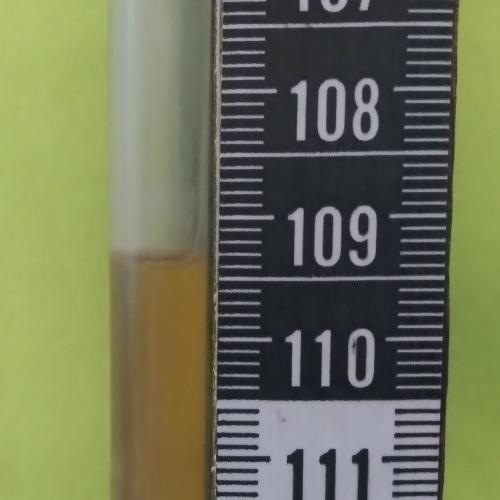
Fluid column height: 109.3 cm